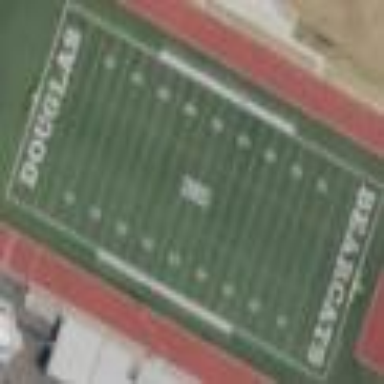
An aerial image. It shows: American football pitch for leisure and sport activities.